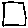
Label: square